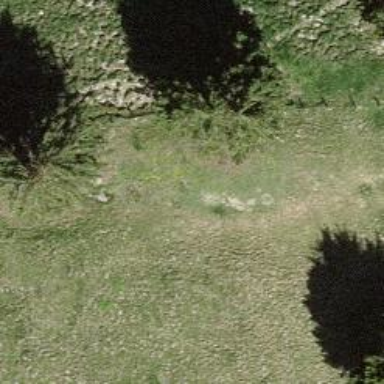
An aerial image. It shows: Needle-leaved tree in its natural environment.